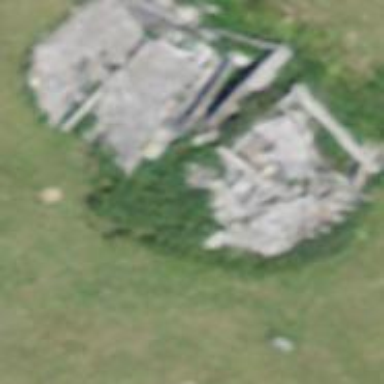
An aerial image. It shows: Historic building now in ruins.